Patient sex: F
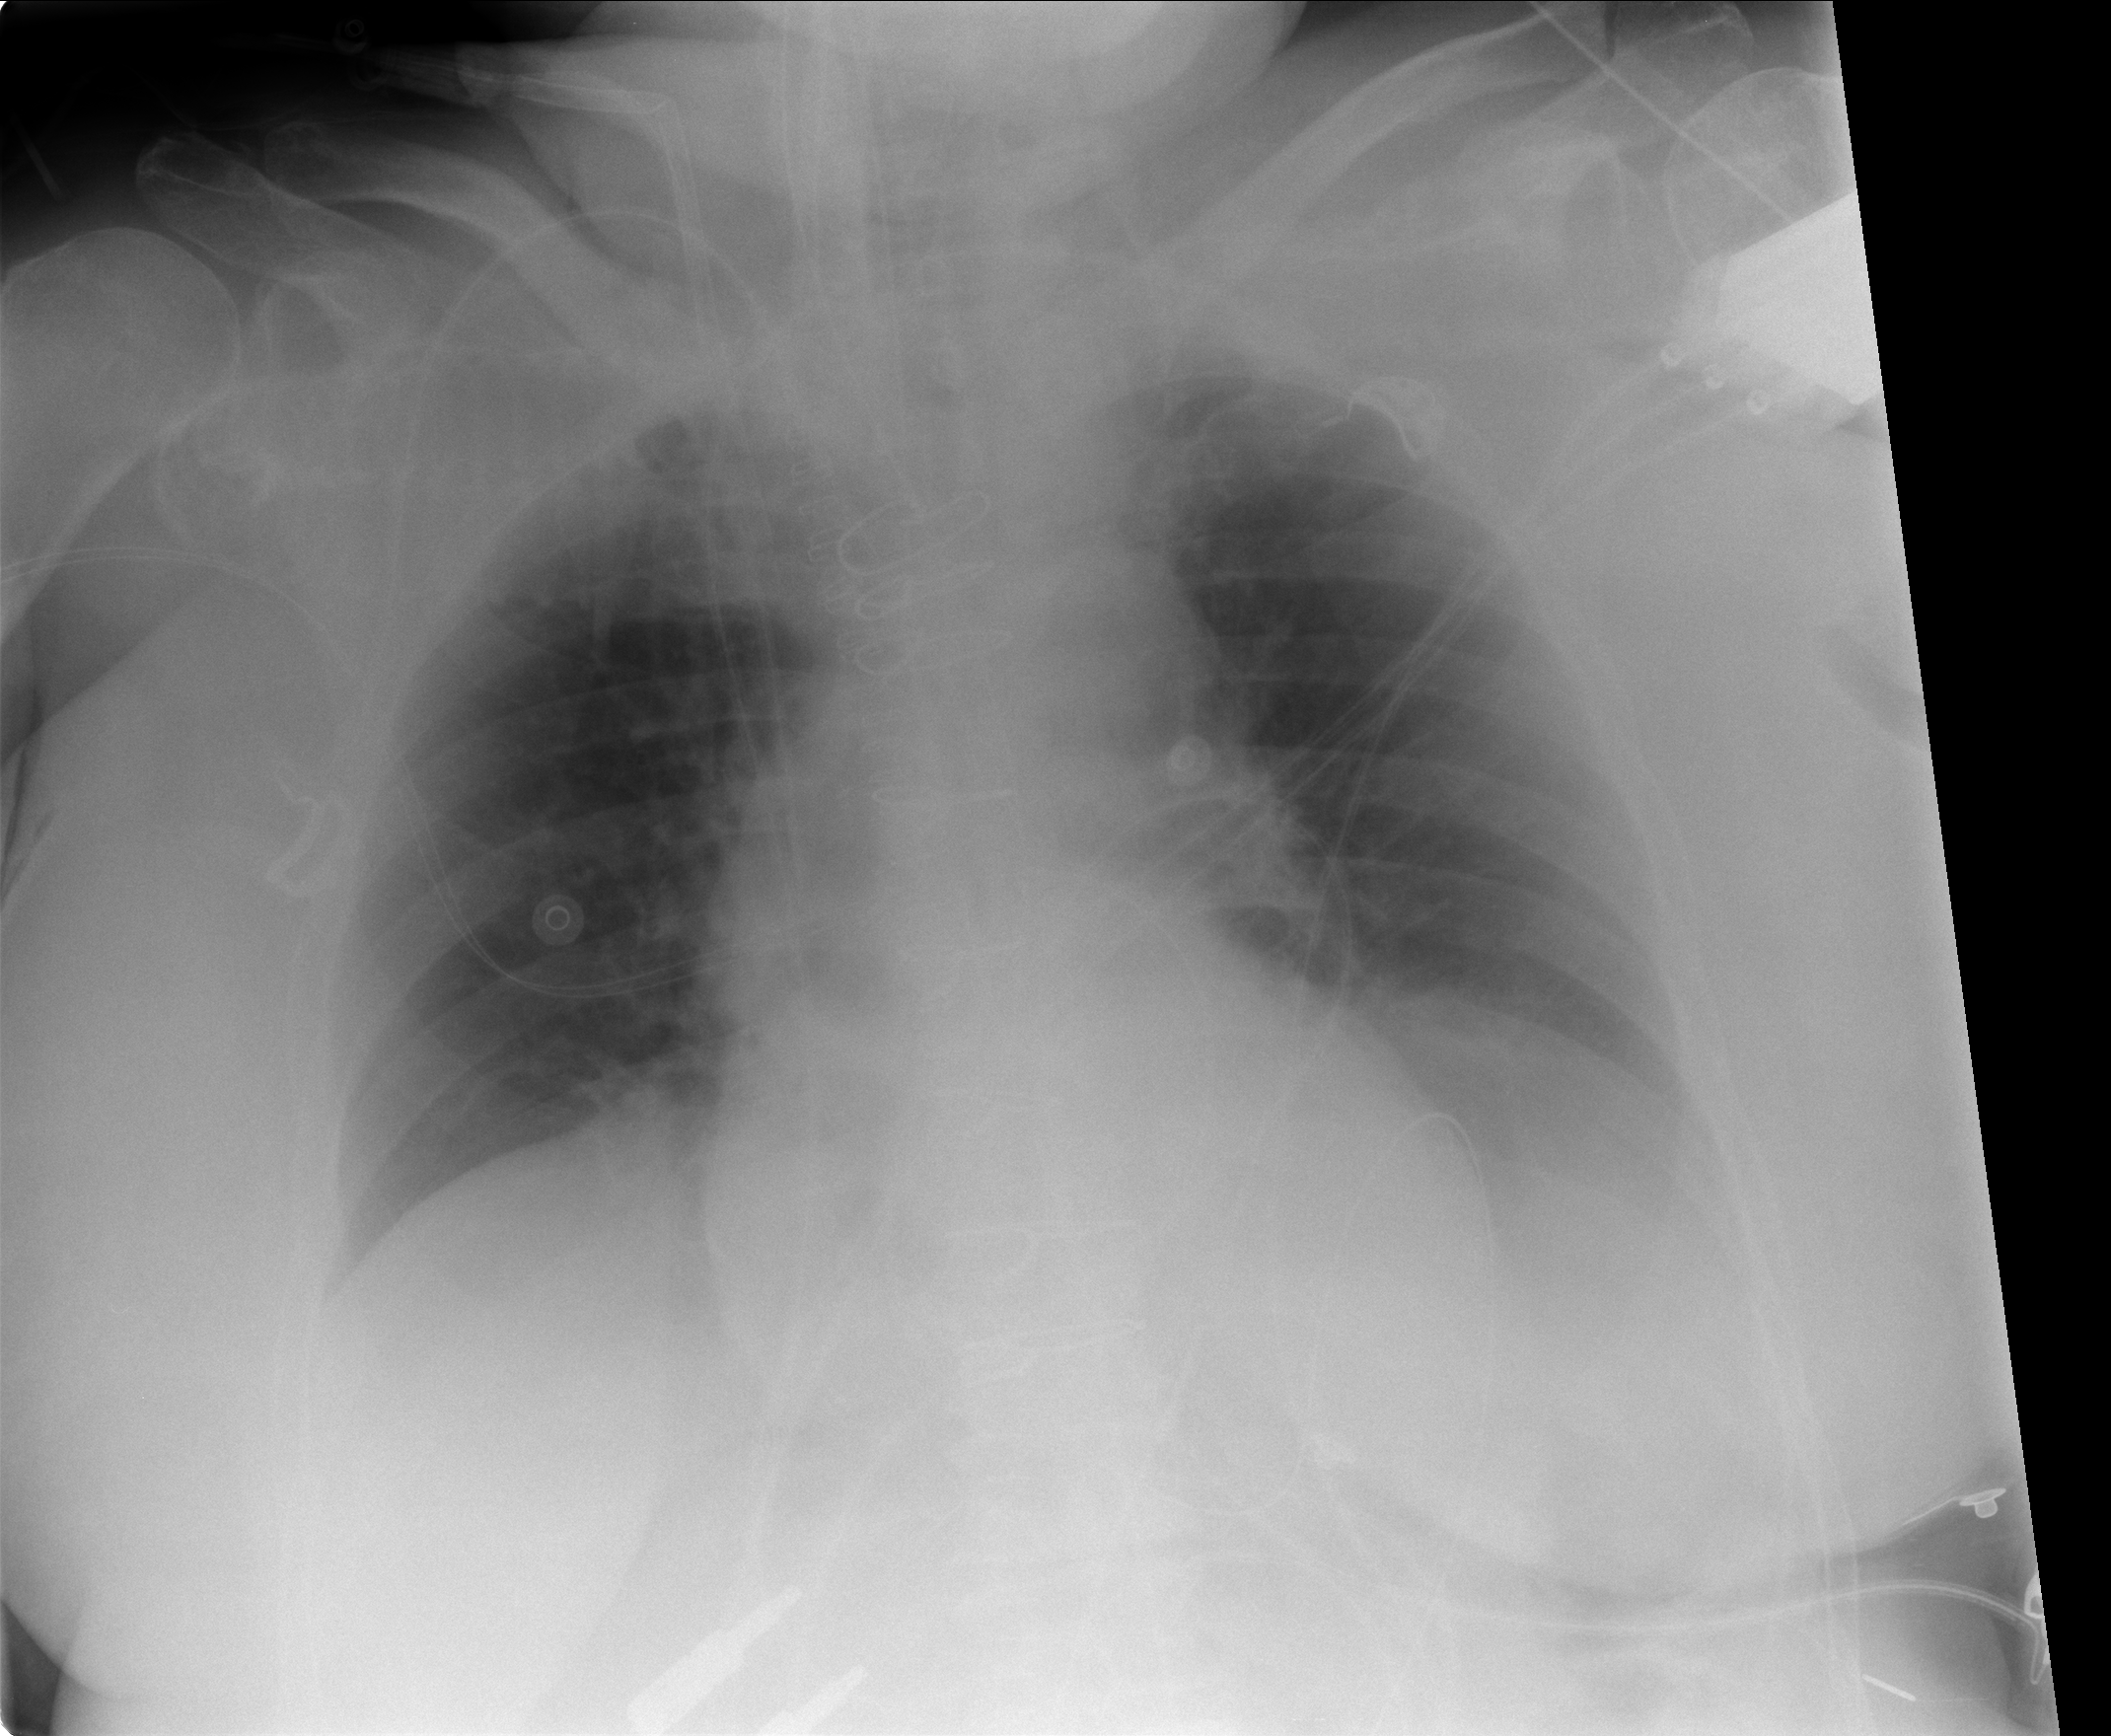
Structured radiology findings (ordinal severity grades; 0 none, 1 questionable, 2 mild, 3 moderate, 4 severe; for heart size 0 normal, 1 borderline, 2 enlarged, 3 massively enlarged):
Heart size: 0
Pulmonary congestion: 0
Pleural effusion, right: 0
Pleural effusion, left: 2
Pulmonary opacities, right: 0
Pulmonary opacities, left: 0
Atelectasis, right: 0
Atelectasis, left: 2